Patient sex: F
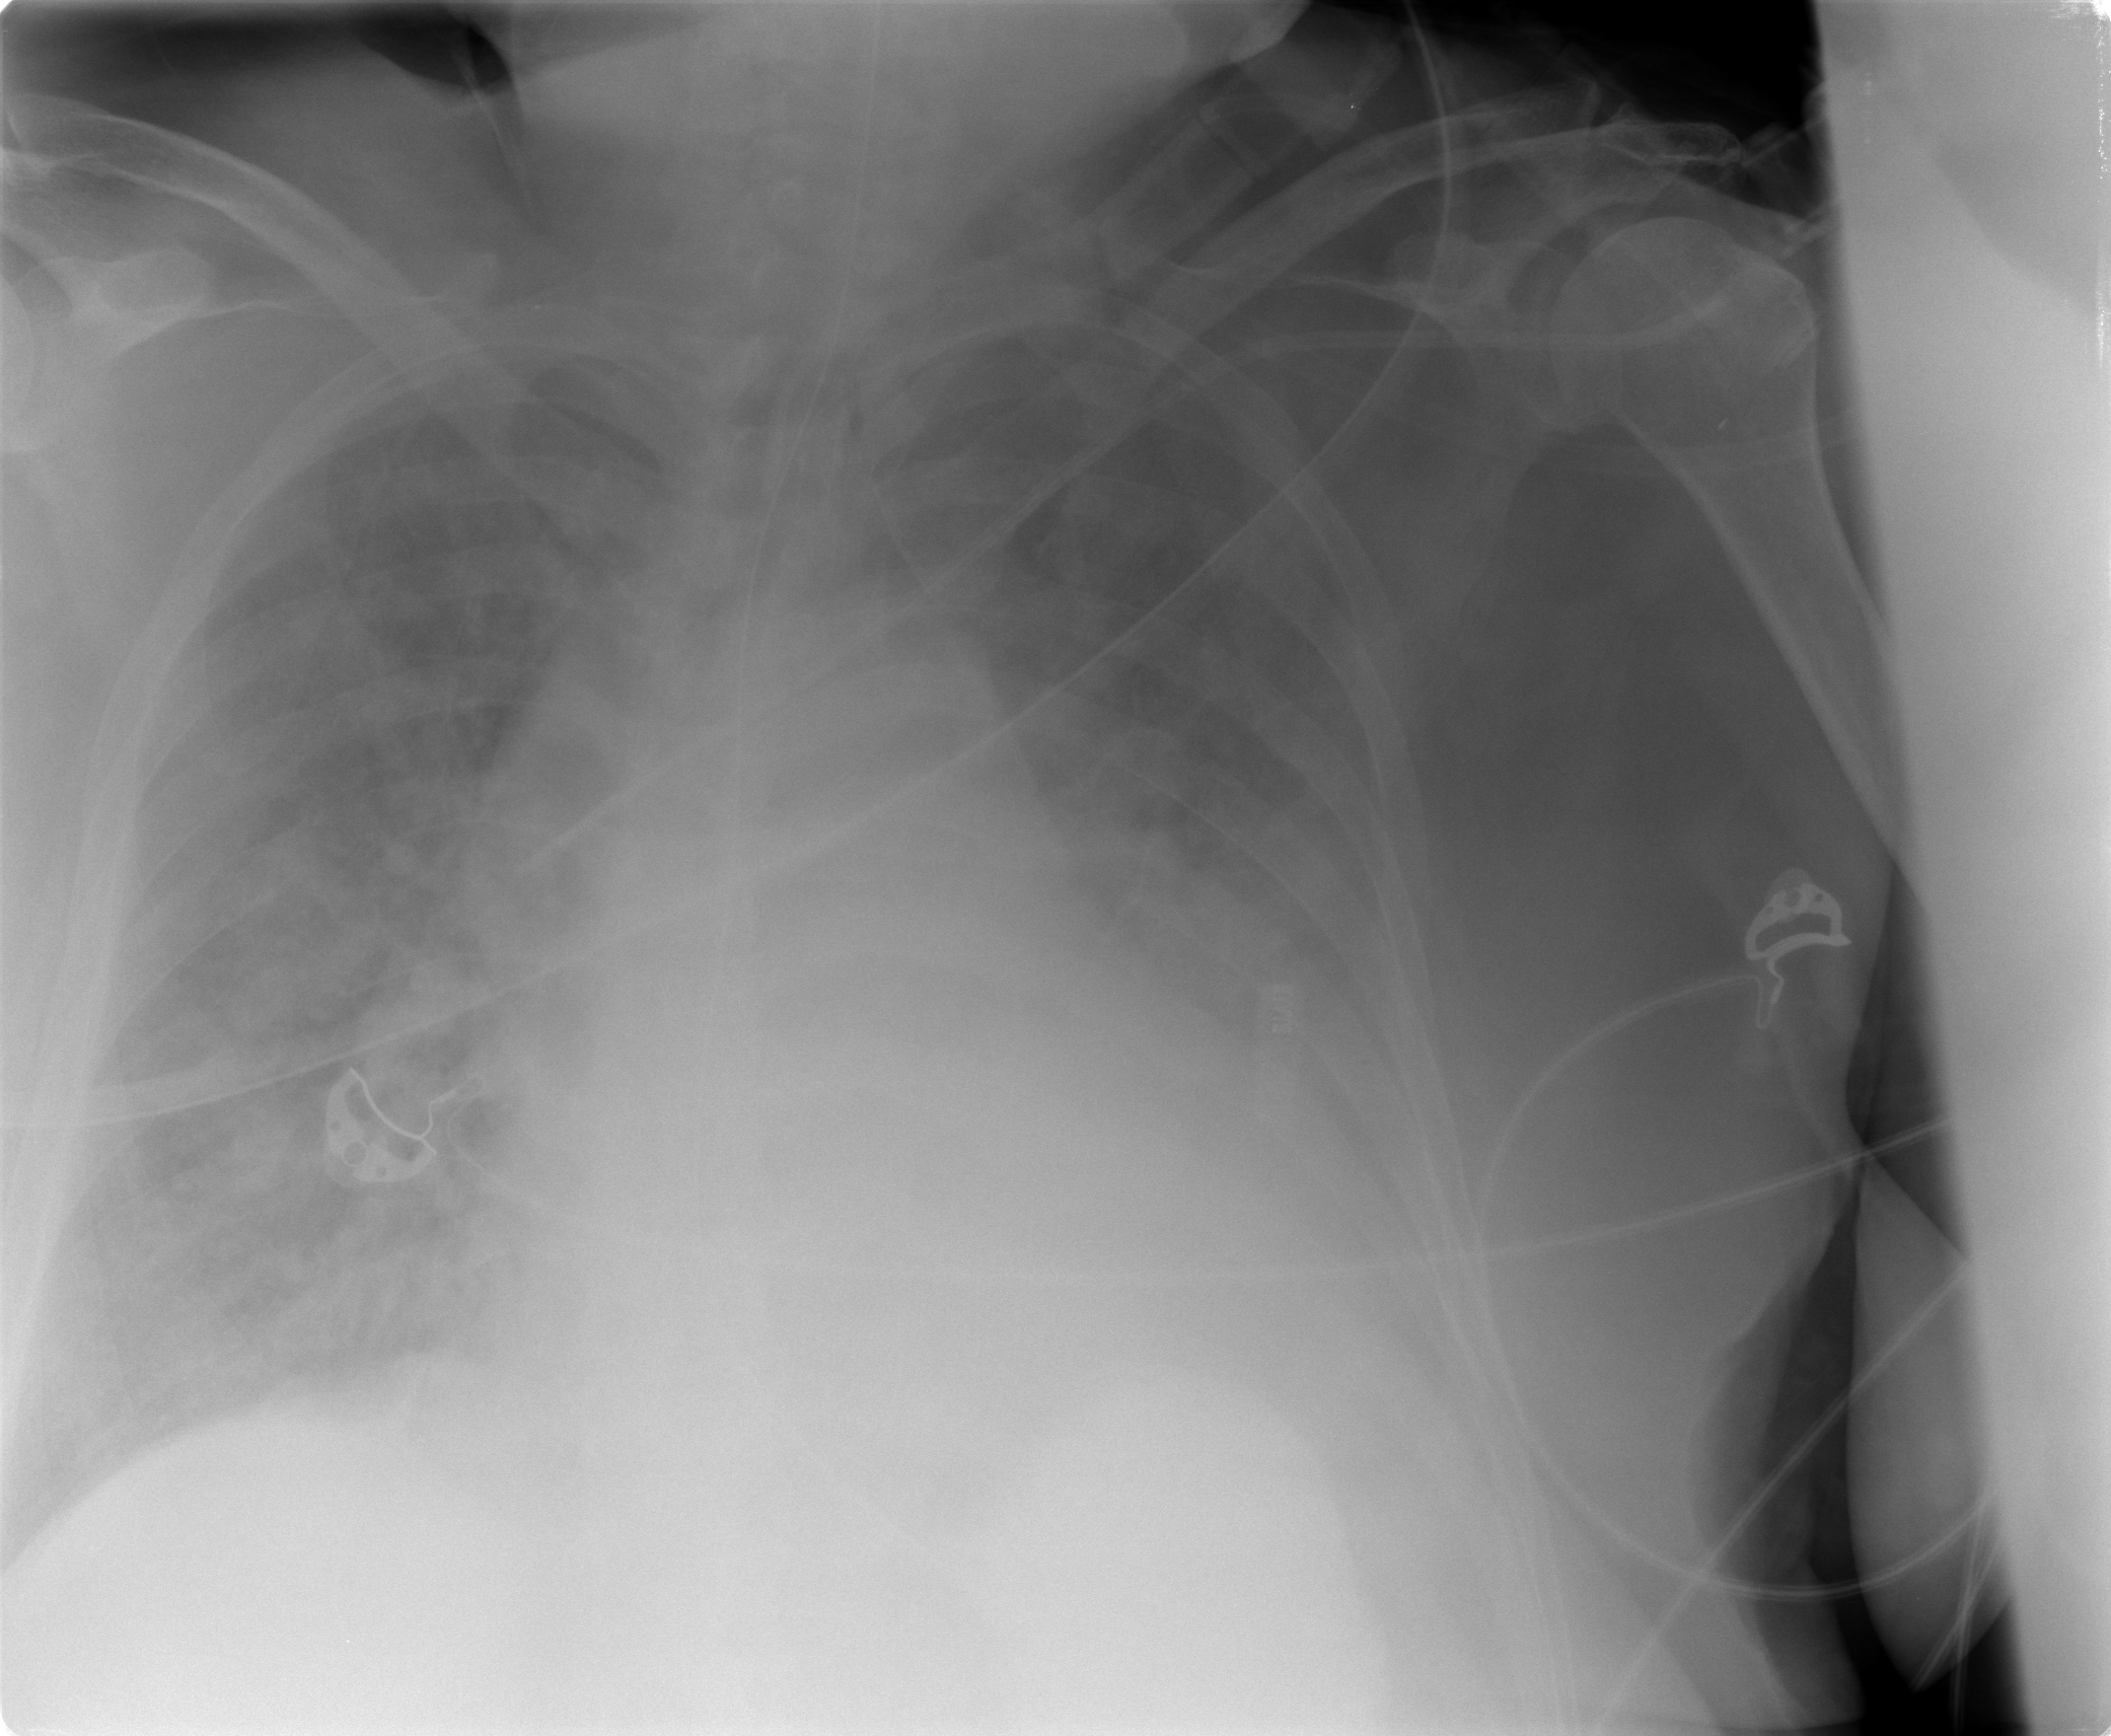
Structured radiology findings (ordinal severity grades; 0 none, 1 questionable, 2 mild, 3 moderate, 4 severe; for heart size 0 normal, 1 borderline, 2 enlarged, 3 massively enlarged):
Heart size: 2
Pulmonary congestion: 3
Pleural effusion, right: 2
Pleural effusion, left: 3
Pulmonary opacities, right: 3
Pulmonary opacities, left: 3
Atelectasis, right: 3
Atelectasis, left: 3